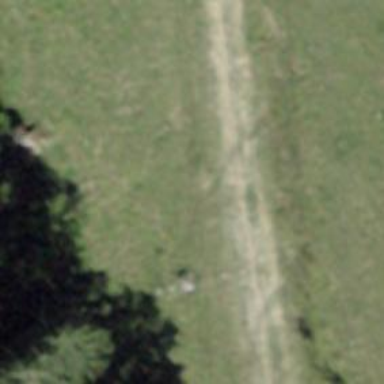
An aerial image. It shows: Path.